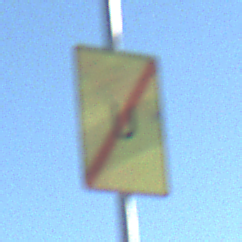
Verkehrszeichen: EndeUmleitung
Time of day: MorningAfternoon
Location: Outdoor (Nature)
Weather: Clear
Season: Autumn
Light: Natural